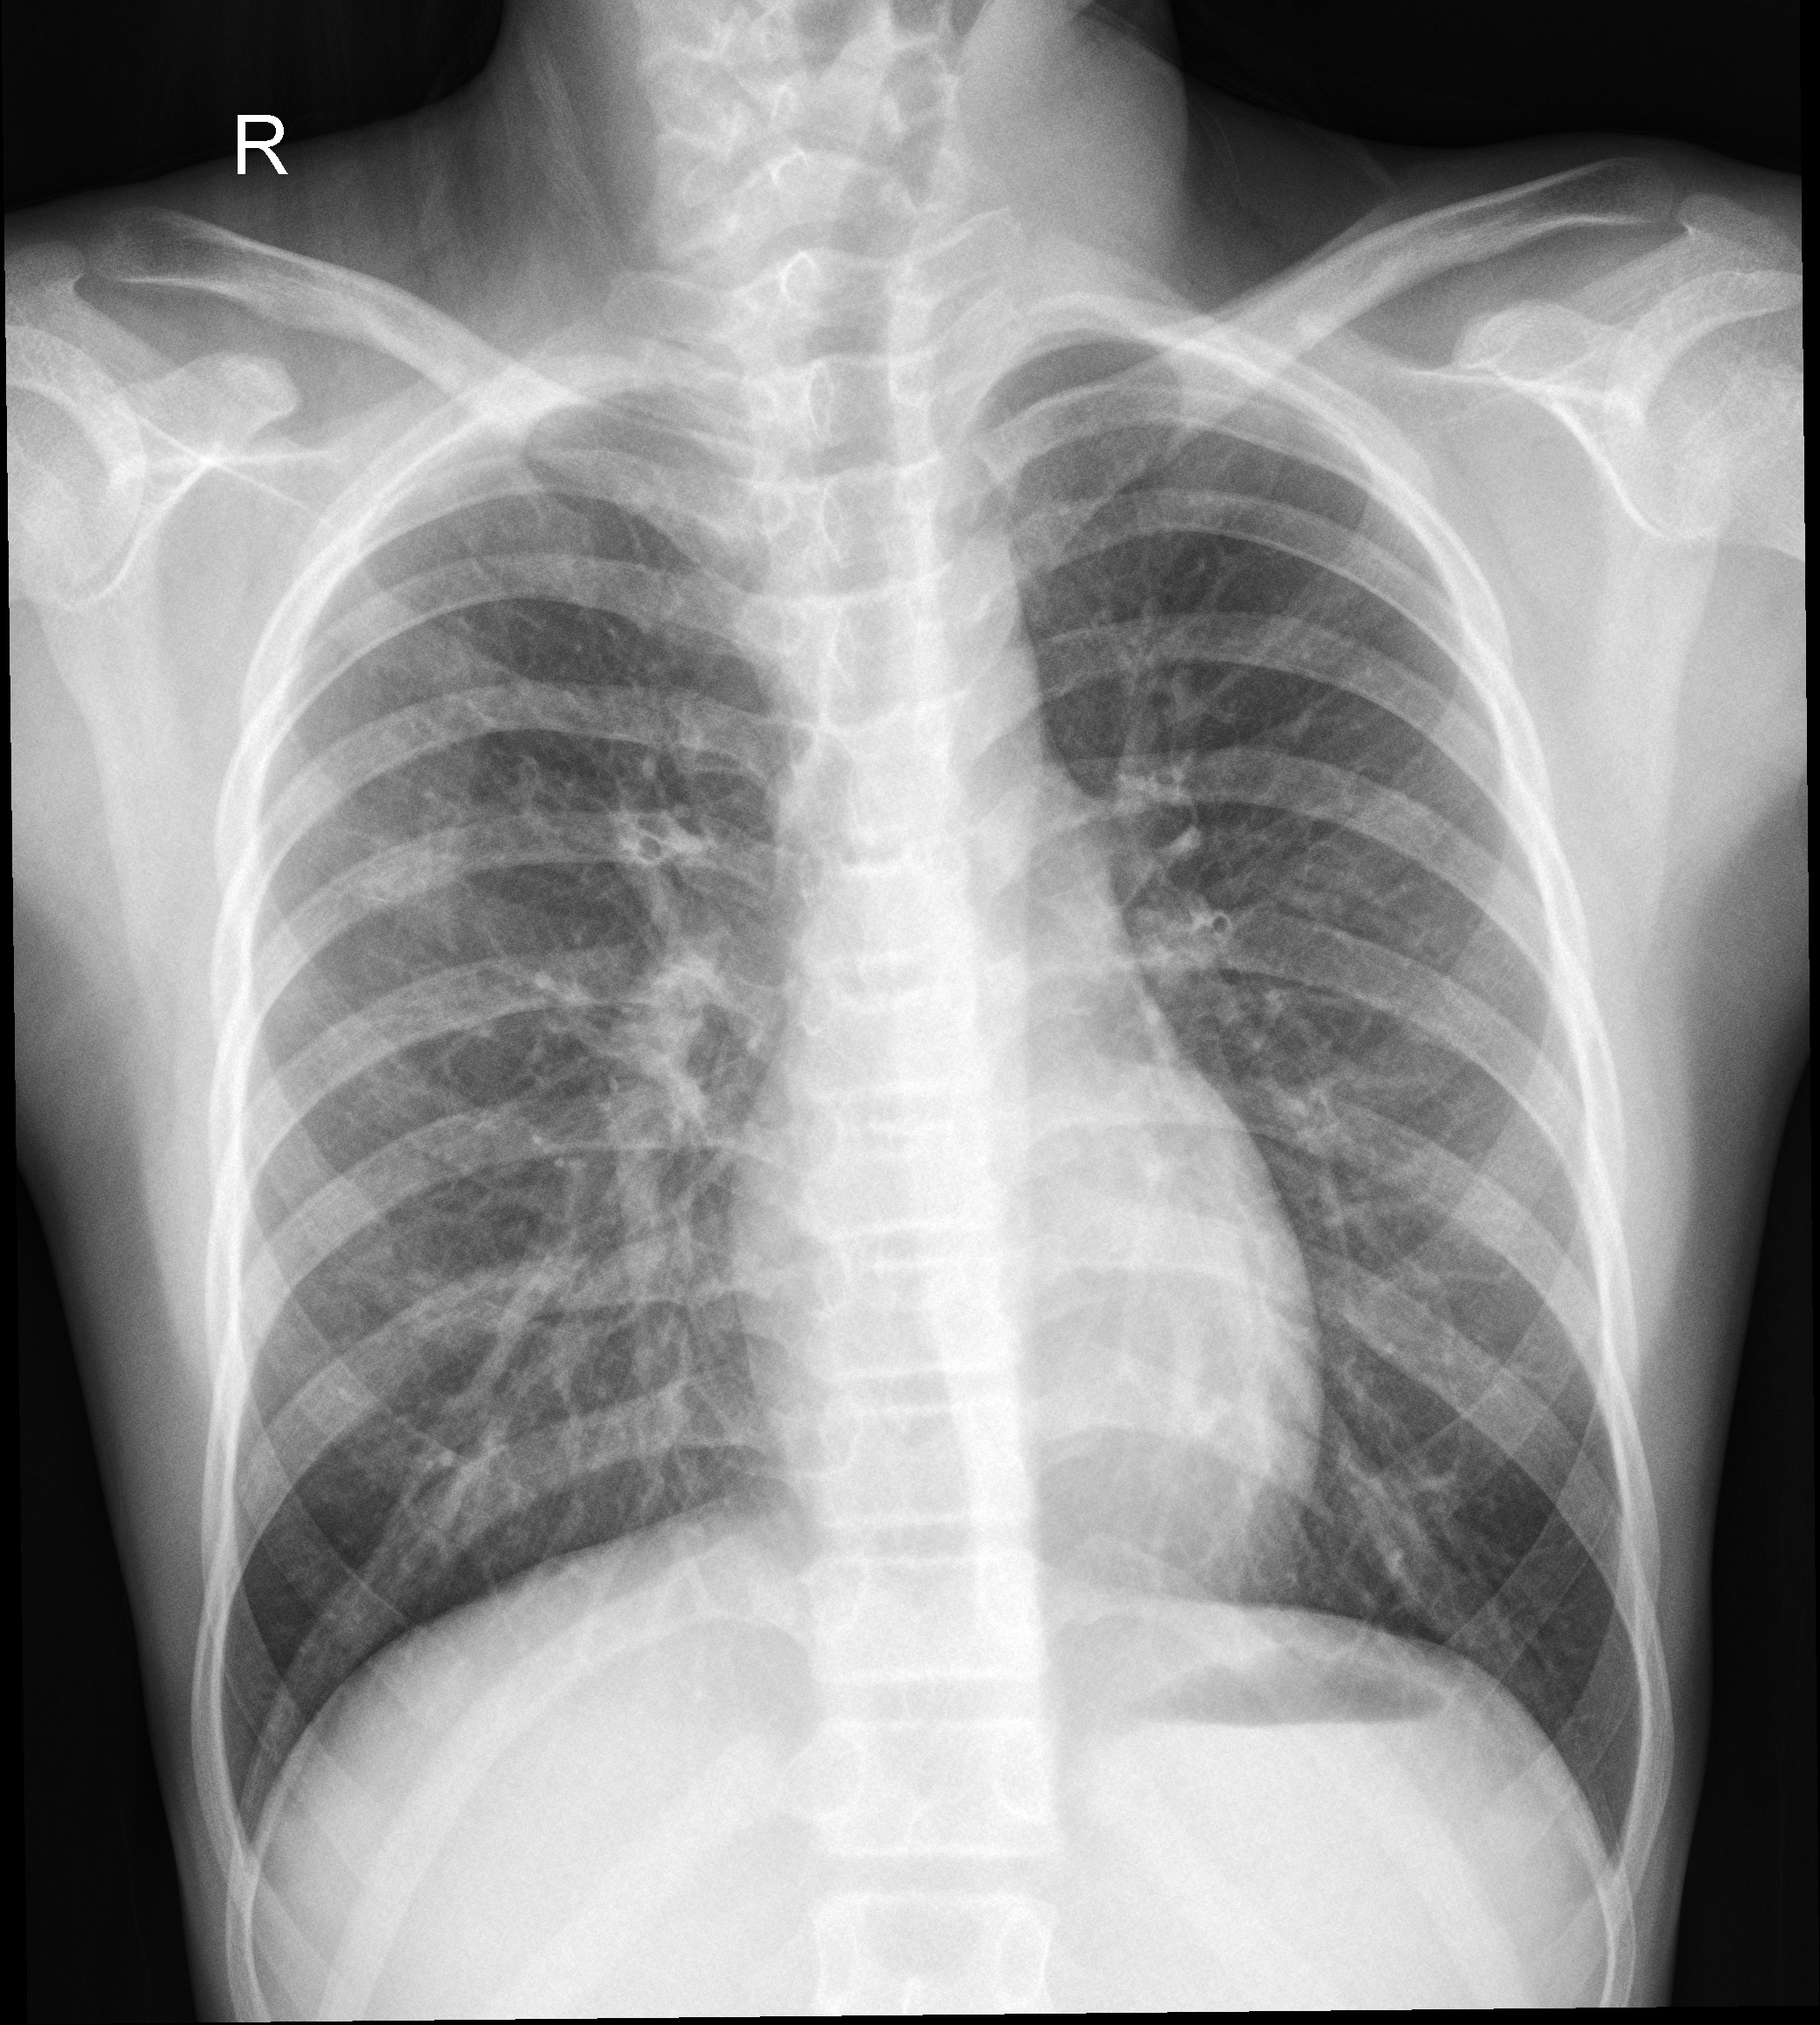
Diagnosis: NORMAL